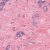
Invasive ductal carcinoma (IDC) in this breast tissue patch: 0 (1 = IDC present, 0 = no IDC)